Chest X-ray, AP view. Patient: 49 years old, sex M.
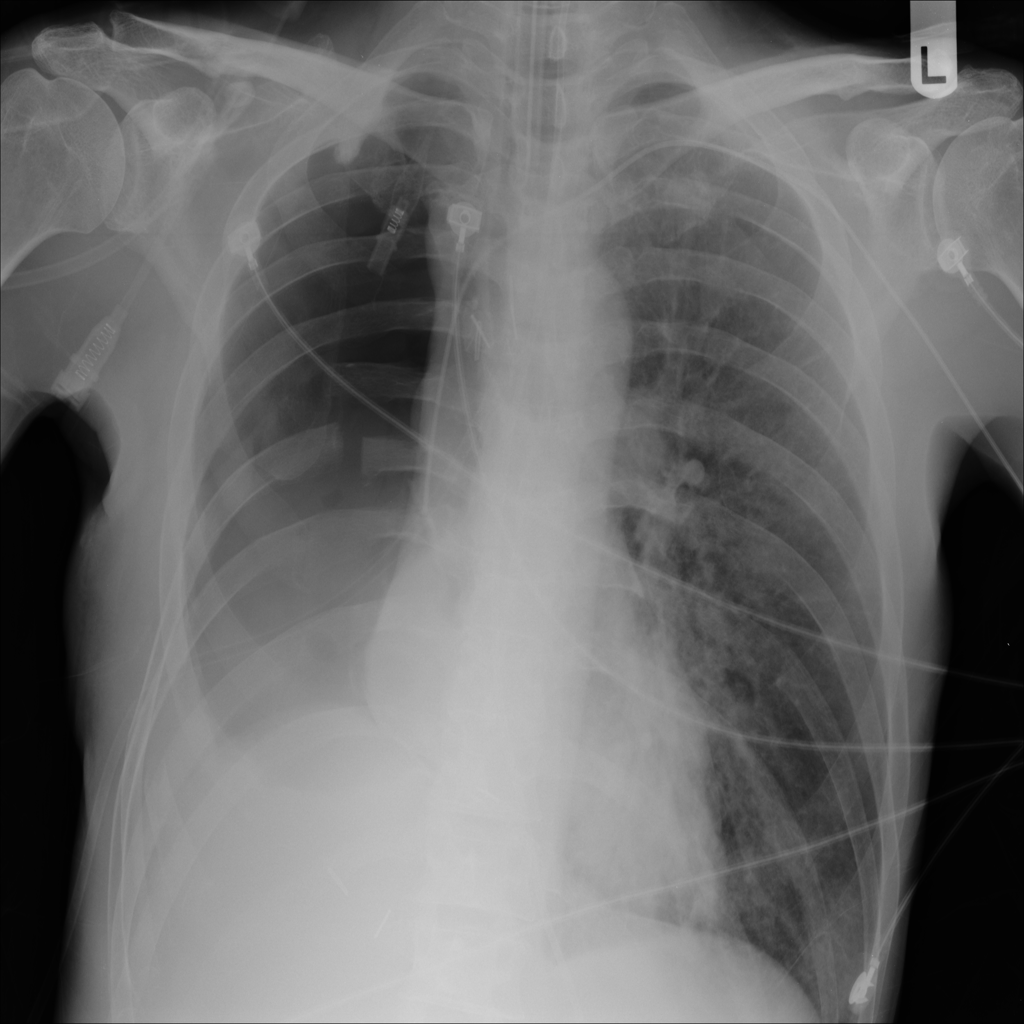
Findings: No Finding